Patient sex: M
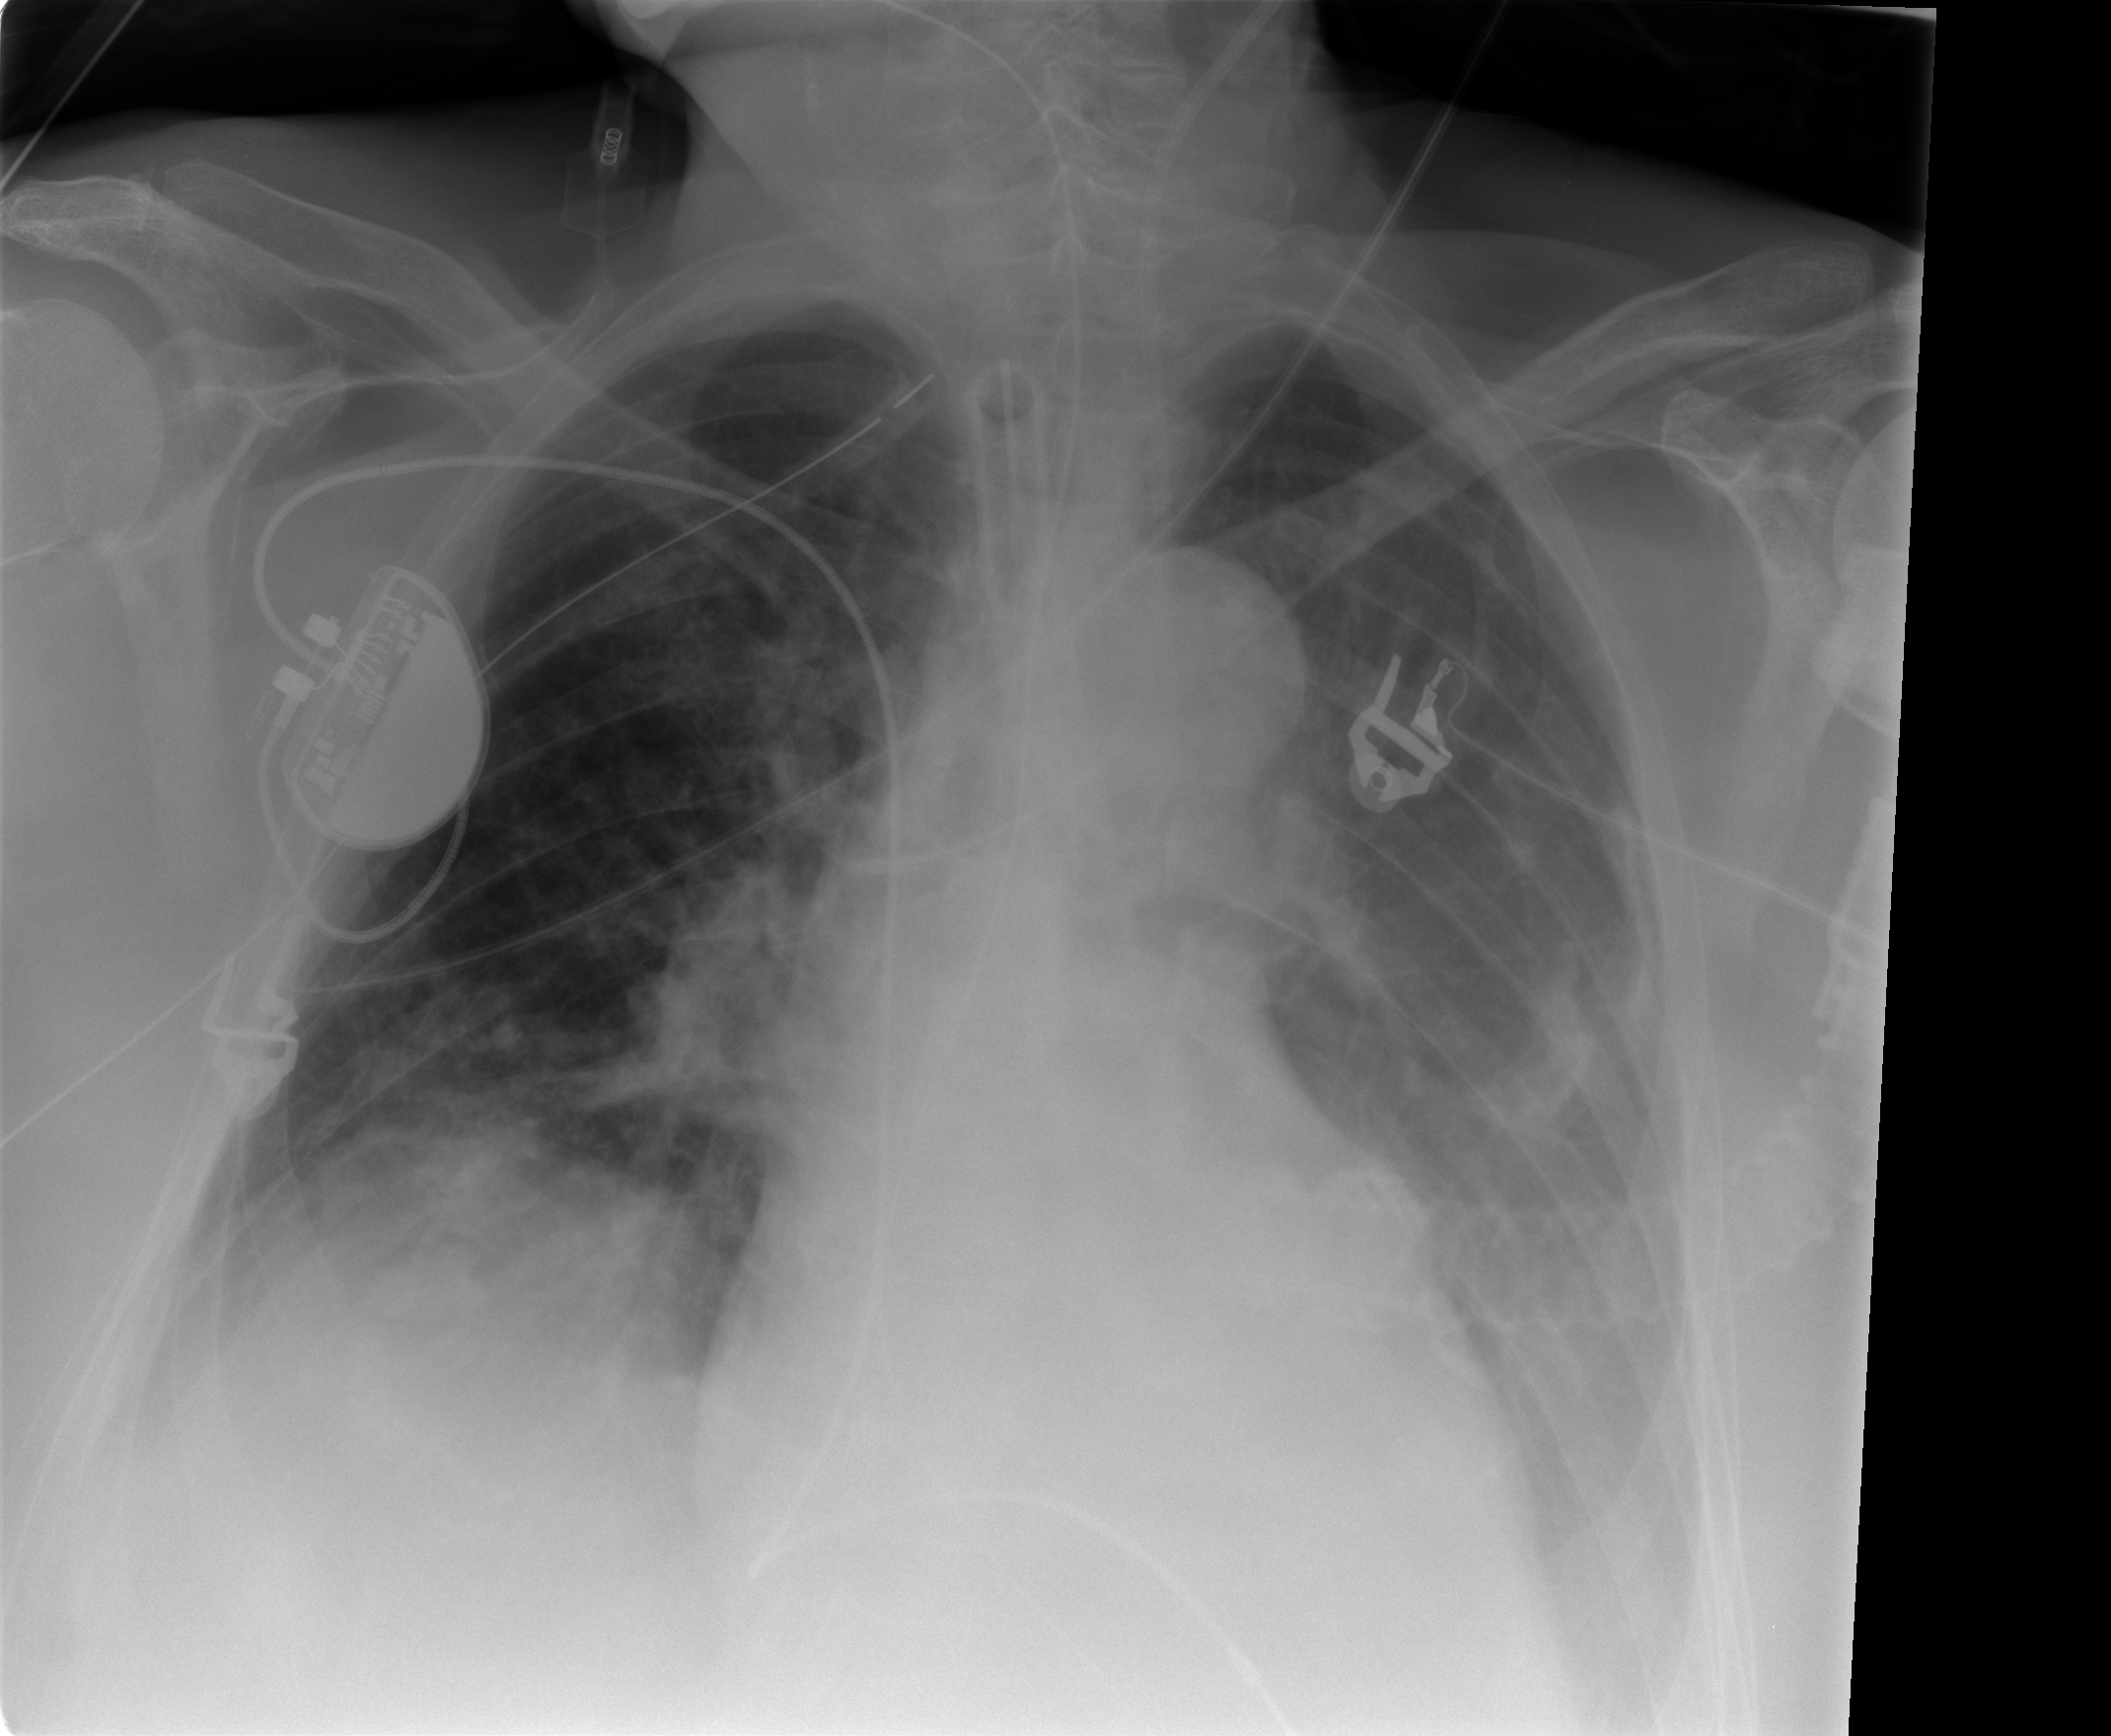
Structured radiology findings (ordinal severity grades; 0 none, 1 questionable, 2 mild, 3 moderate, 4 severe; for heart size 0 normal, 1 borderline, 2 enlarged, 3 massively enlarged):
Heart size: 1
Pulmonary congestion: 2
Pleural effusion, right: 0
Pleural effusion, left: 2
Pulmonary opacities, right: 0
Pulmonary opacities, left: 2
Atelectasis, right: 2
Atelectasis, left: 2